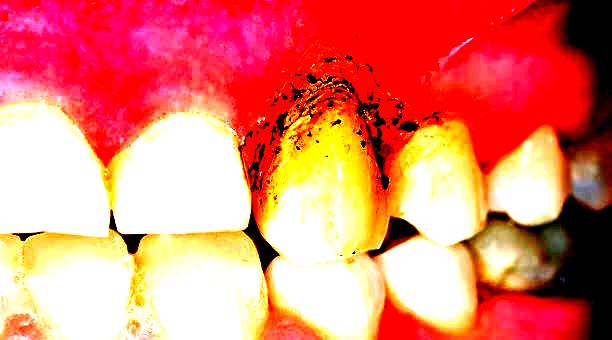
Condition: Calculus